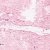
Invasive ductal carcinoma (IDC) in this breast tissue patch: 0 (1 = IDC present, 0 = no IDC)